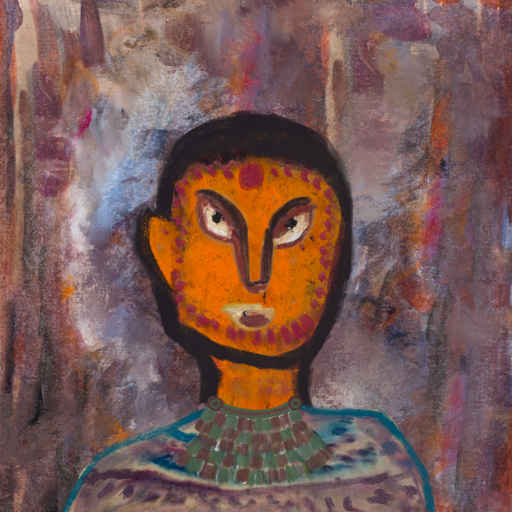
Background: Hypocrite, Head And Neck Front: Doll, Face Front: After_Raid, Bust: HillGirl, Hair Front: Blank, Head Accessory: Blank, Second Necklace: After_Raid, Necklace: Blank, Baby: Blank